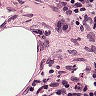
Metastatic tissue present: no